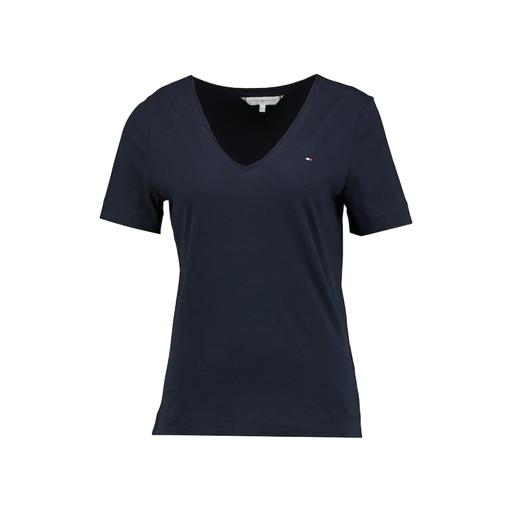
blue v-neck t-shirt only macy, v-neck t-shirt, mid t-shirt, white background